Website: macys
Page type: receipt
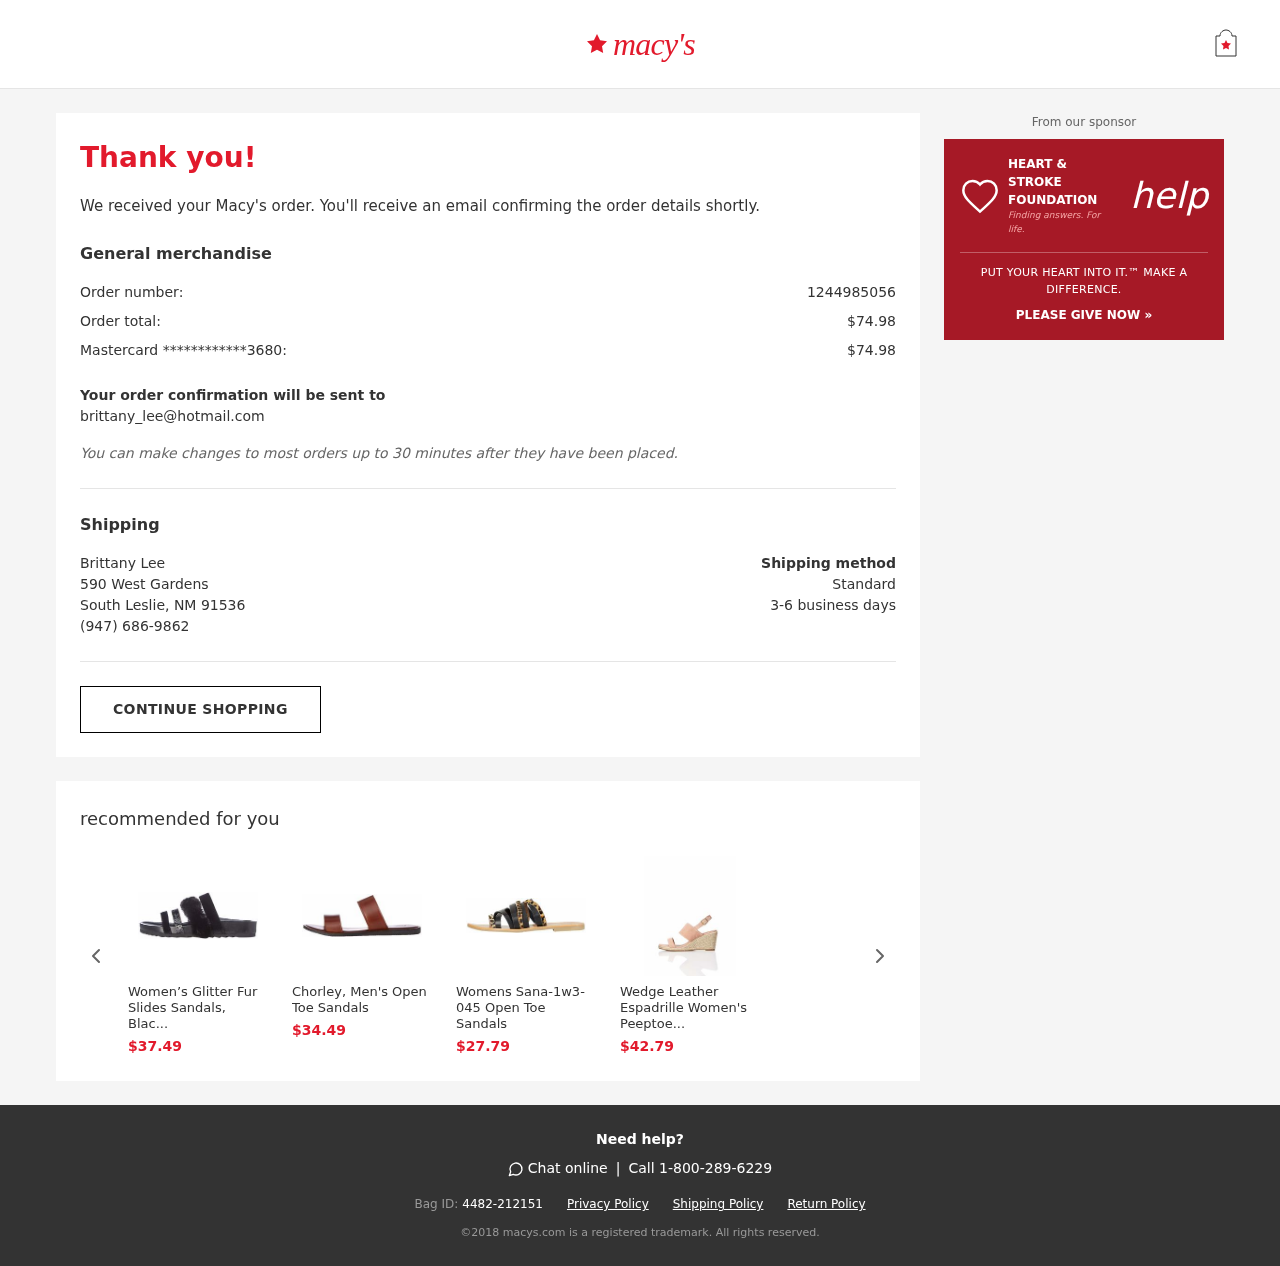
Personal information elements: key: PII_CARD_LAST4
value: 3680
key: PII_CARD_TYPE
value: Mastercard
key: PII_CITY_STATE_ZIP
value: South Leslie, NM 91536
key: PII_EMAIL
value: brittany_lee@hotmail.com
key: PII_FULLNAME
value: Brittany Lee
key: PII_PHONE
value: (947) 686-9862
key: PII_STREET
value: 590 West Gardens
Product elements: key: PRODUCT1_PRICE
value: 37.49
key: PRODUCT1_NAME
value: Women’s Glitter Fur Slides Sandals, Blac...
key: PRODUCT2_NAME
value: Chorley, Men's Open Toe Sandals
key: PRODUCT2_PRICE
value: $34.49
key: PRODUCT3_NAME
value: Womens Sana-1w3-045 Open Toe Sandals
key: PRODUCT3_PRICE
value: $27.79
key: PRODUCT4_NAME
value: Wedge Leather Espadrille Women's Peeptoe...
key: PRODUCT4_PRICE
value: $42.79
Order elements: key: ORDER_ID
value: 1244985056
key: ORDER_TOTAL
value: $74.98
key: ORDER_CARD_CHARGE
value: $74.98